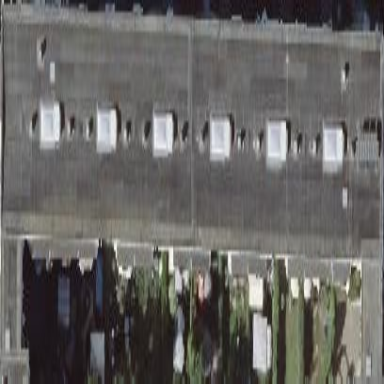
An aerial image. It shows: Building with apartments and flat roof.